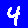
Digit: 4